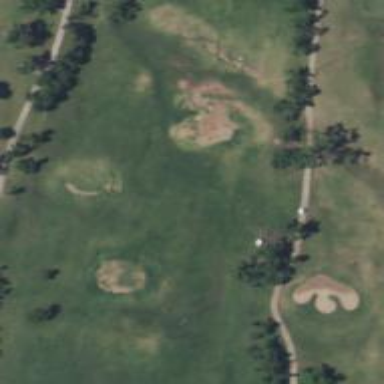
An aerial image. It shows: Driving range for golf on grass.